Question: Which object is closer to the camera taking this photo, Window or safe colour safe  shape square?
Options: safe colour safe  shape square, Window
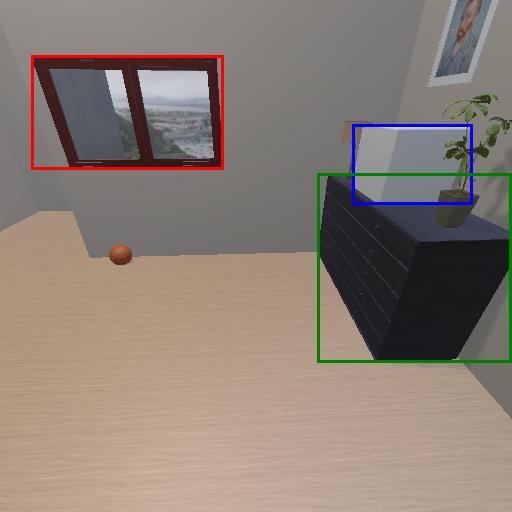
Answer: safe colour safe  shape square